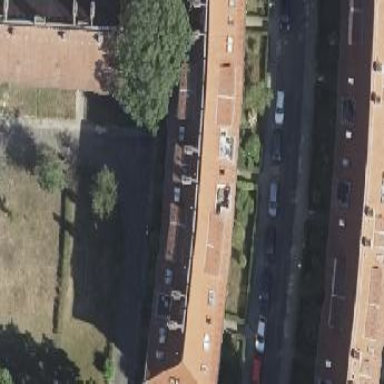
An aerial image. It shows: Hipped roof on apartment building.